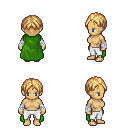
a pixel art fantasy rpg character, female body template, human, tanned skin, green cape, white pants, light blonde parted hairstyle, white cloth bandages, four views (front, back, left, right), 2x2 character sprite sheet, small pixel art, hard edges, no anti-aliasing